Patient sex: M
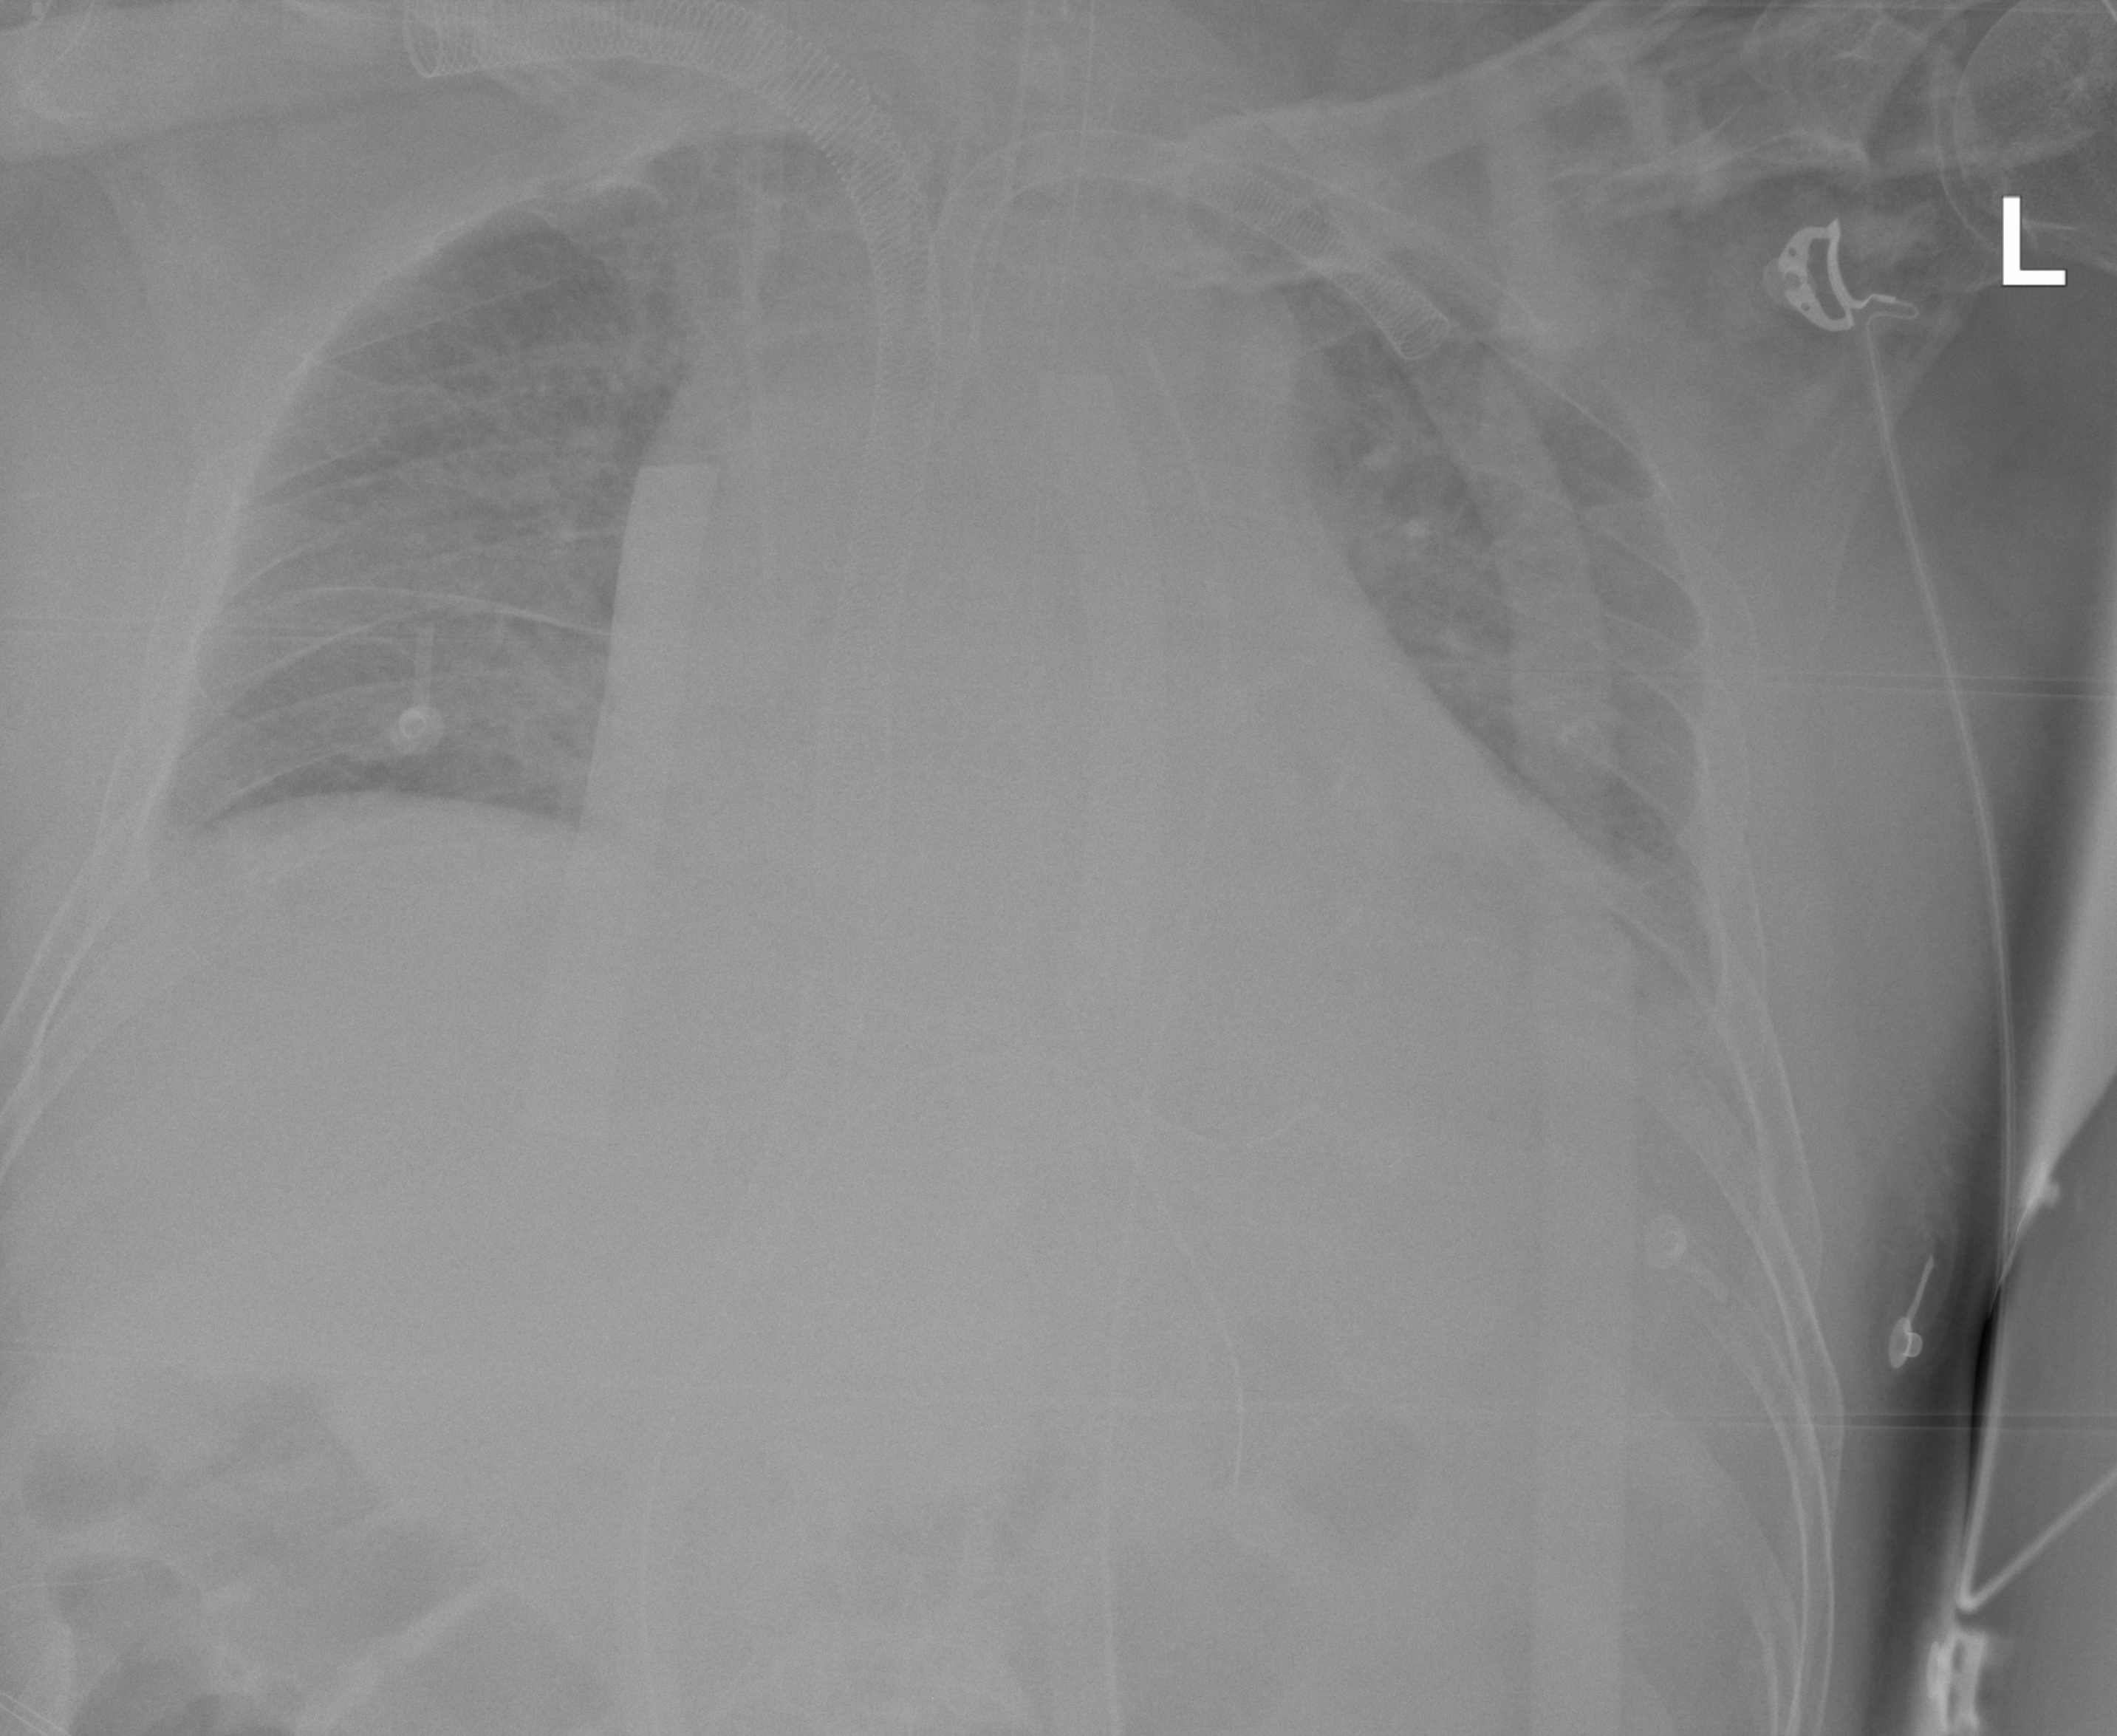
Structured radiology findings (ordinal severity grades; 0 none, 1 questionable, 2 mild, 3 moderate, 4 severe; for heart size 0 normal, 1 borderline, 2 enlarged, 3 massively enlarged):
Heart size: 2
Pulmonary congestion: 3
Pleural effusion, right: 1
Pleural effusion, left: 2
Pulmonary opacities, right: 1
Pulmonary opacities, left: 1
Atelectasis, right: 1
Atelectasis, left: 3